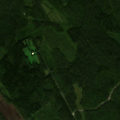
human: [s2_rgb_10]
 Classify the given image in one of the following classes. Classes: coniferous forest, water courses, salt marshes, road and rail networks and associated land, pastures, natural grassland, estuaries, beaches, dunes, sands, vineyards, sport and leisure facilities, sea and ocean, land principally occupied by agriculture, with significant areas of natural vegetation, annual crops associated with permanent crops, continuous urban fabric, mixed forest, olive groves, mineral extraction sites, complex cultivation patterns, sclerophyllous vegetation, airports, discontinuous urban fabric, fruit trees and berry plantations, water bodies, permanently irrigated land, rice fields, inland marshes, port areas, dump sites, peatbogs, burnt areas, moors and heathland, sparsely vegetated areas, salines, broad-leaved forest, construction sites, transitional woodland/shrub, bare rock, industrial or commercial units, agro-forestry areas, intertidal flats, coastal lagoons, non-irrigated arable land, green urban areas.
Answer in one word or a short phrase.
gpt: non-irrigated arable land, coniferous forest, mixed forest, transitional woodland/shrub